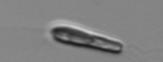
Label: Chrysochromulina